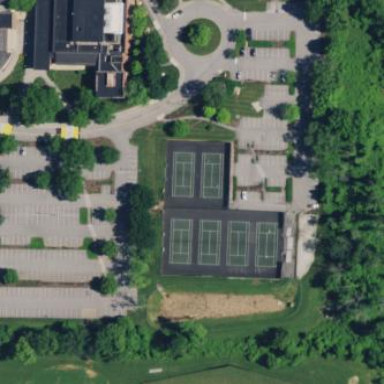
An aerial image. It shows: Tennis court on pitch.